Platform: macOS
Application: Arc Browser
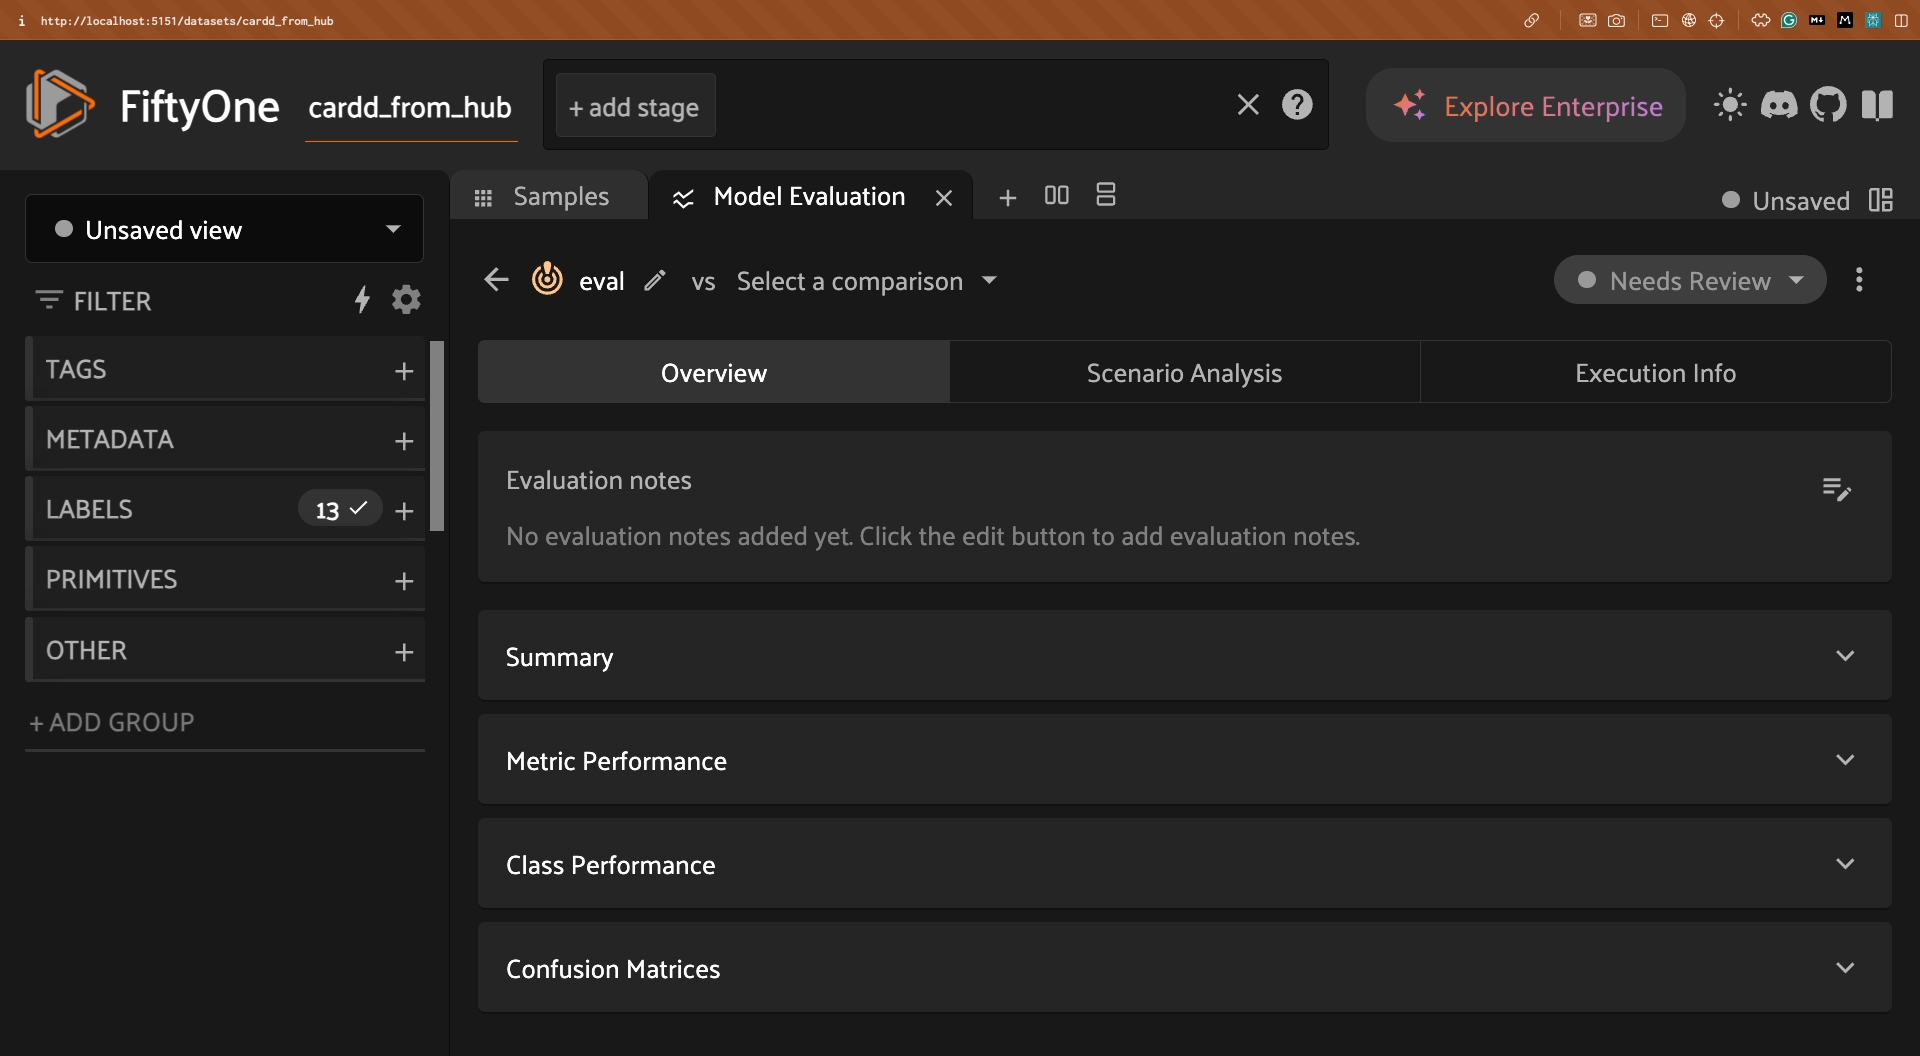
task_description: Expand the per class performance card in the model evaluation panel
action_type: click
element_info: Menu Item
steps_since_start: 1